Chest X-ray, AP view. Patient: 69 years old, sex F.
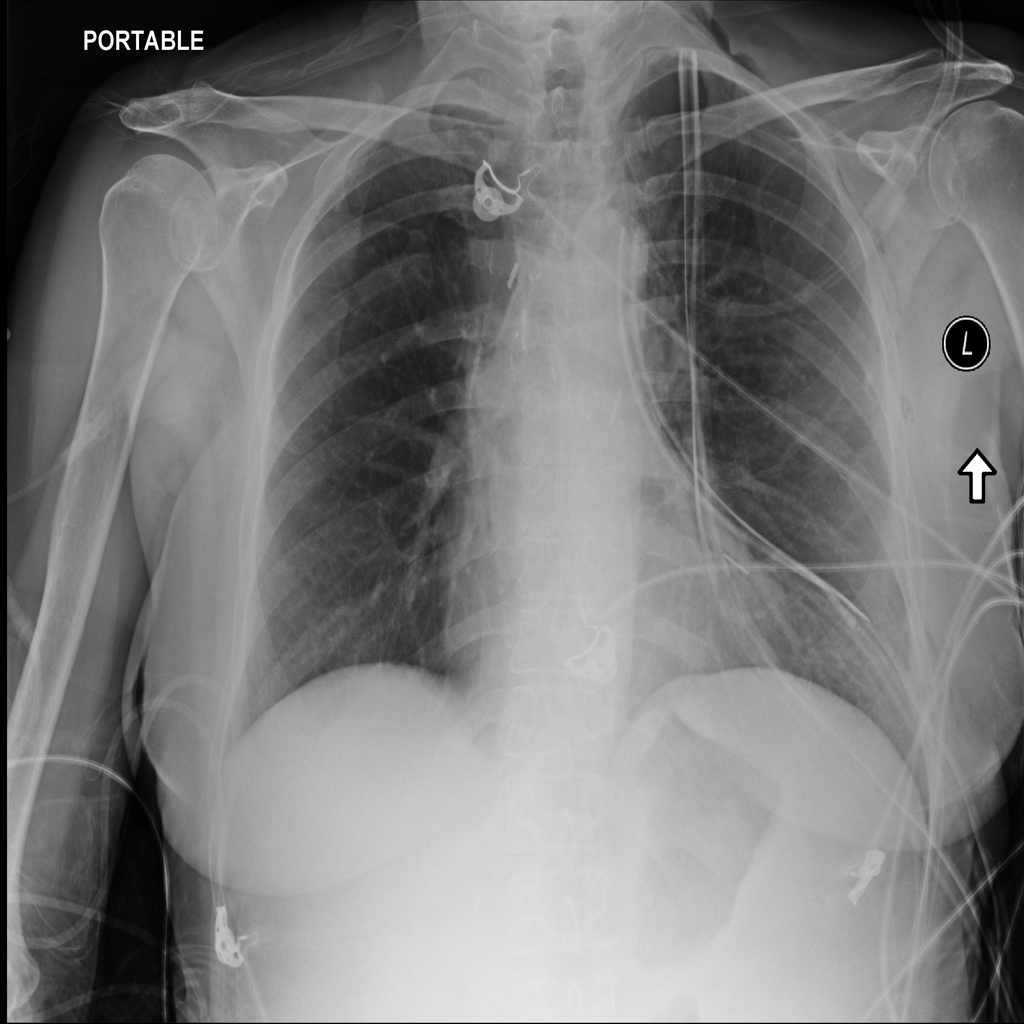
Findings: Emphysema